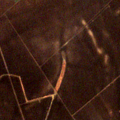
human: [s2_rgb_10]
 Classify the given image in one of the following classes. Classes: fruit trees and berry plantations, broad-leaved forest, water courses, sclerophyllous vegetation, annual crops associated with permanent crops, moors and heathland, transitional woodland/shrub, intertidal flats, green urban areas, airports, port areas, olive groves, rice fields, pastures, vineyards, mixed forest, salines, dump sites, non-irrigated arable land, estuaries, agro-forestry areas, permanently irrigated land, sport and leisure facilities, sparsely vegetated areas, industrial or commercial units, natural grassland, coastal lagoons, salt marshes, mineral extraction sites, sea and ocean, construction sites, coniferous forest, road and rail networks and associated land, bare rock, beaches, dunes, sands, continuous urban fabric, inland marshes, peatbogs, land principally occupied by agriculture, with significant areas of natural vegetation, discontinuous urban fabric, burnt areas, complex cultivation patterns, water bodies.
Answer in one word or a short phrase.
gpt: non-irrigated arable land